Question: Team,
I've been using Eclipse and AVDs and also GenyMotion since couple of months without any issues but since yes'day, I've seeing this error message for AVDs whenever I restart the Eclipse. FYI - My config is Win7 -64 bit
I already tried deleted the existing AVDs, recreating those again and also restarted the Eclipse multiple times but it is showing the same error message.
Even though till now I didn't notice any functional issues with the AVDs for running my Apps or even on my actual device but wanted to ensure to understand what went wrong and how can I overcome this error message.
I'm attaching a screen-shot for your reference and also the ''devices.xml'' file below from the location 'C:\Users\RAMA\.android/devices.xml''. I tried to find the solution in SO and also over the other places but couldn't quite get to the bottom of the solution
'''
<?xml version="1.0" encoding="UTF-8"?>
-<d:devices xmlns:xsi="http://www.w3.org/2001/XMLSchema-instance" xmlns:d="http://schemas.android.com/sdk/devices/1">
-<d:device>
<d:name>NexusSS_AVD19</d:name>
<d:manufacturer>User</d:manufacturer>
<d:meta/>
-<d:hardware>
-<d:screen>
<d:screen-size>normal</d:screen-size>
<d:diagonal-length>40.00</d:diagonal-length>
<d:pixel-density>nodpi</d:pixel-density>
<d:screen-ratio>long</d:screen-ratio>
-<d:dimensions>
<d:x-dimension>480</d:x-dimension>
<d:y-dimension>800</d:y-dimension>
</d:dimensions>
<d:xdpi>23.32</d:xdpi>
<d:ydpi>23.32</d:ydpi>
-<d:touch>
<d:multitouch>jazz-hands</d:multitouch>
<d:mechanism>finger</d:mechanism>
<d:screen-type>capacitive</d:screen-type>
</d:touch>
</d:screen>
<d:networking> Bluetooth Wifi NFC</d:networking>
<d:sensors> Accelerometer Barometer Compass GPS Gyroscope LightSensor ProximitySensor</d:sensors>
<d:mic>true</d:mic>
-<d:camera>
<d:location>front</d:location>
<d:autofocus>true</d:autofocus>
<d:flash>true</d:flash>
</d:camera>
-<d:camera>
<d:location>back</d:location>
<d:autofocus>true</d:autofocus>
<d:flash>true</d:flash>
</d:camera>
<d:keyboard>qwerty</d:keyboard>
<d:nav>dpad</d:nav>
<d:ram unit="MiB">768</d:ram>
<d:buttons>soft</d:buttons>
<d:internal-storage unit="GiB"> 4</d:internal-storage>
<d:removable-storage unit="TiB"/>
<d:cpu>Generic CPU</d:cpu>
<d:gpu>Generic GPU</d:gpu>
<d:abi> armeabi armeabi-v7a x86 mips</d:abi>
<d:dock/>
<d:power-type>battery</d:power-type>
</d:hardware>
-<d:software>
<d:api-level>-</d:api-level>
<d:live-wallpaper-support>true</d:live-wallpaper-support>
<d:bluetooth-profiles/>
<d:gl-version>2.0</d:gl-version>
<d:gl-extensions/>
<d:status-bar>false</d:status-bar>
</d:software>
-<d:state name="Portrait" default="true">
<d:description>The device in portrait orientation</d:description>
<d:screen-orientation>port</d:screen-orientation>
<d:keyboard-state>keyshidden</d:keyboard-state>
<d:nav-state>navexposed</d:nav-state>
</d:state>
-<d:state name="Landscape">
<d:description>The device in landscape orientation</d:description>
<d:screen-orientation>land</d:screen-orientation>
<d:keyboard-state>keyshidden</d:keyboard-state>
<d:nav-state>navexposed</d:nav-state>
</d:state>
-<d:state name="Portrait with keyboard">
<d:description>The device in portrait orientation with a keyboard open</d:description>
<d:screen-orientation>land</d:screen-orientation>
<d:keyboard-state>keysexposed</d:keyboard-state>
<d:nav-state>navexposed</d:nav-state>
</d:state>
-<d:state name="Landscape with keyboard">
<d:description>The device in landscape orientation with a keyboard open</d:description>
<d:screen-orientation>land</d:screen-orientation>
<d:keyboard-state>keysexposed</d:keyboard-state>
<d:nav-state>navexposed</d:nav-state>
</d:state>
</d:device>
</d:devices>
'''

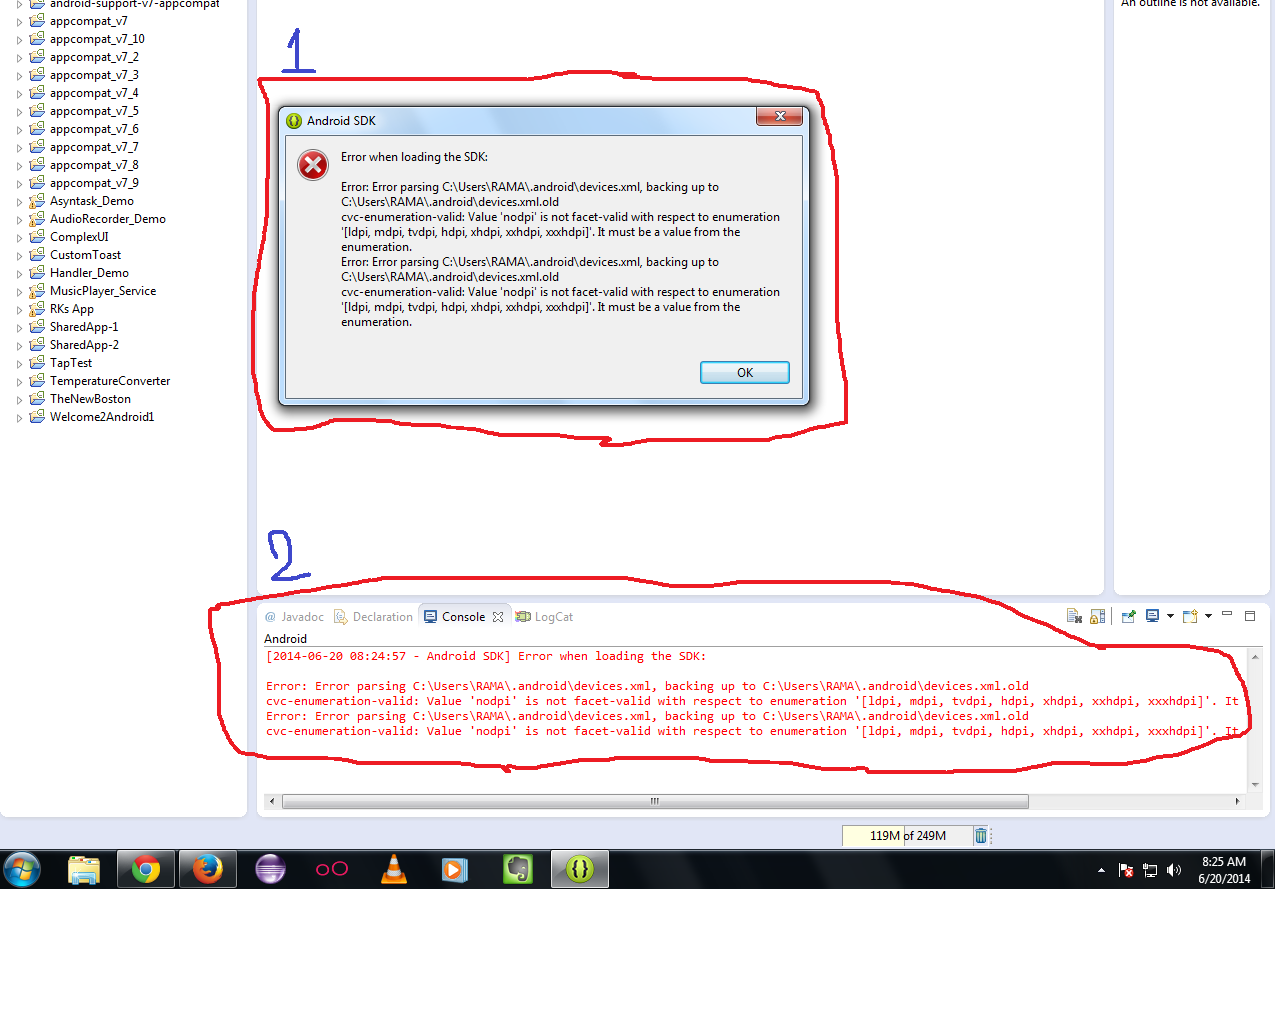
Answer: After spending good amount of time and looking all over the internet for the resolution really nothing helped me and unfortunately, even from SO no one responded for this typical / abnormal issue or behavior
I spend good couple of days time in researching for this and what is the cause of the issue and has been trying all ways like below steps by steps to get rid of the issue.
- - - ''devices.xml''''C:\Users\RAMA\.android''- - - ''devices.xml''''C:\Users\RAMA\.android''- - -
NOW, IT IS WORKING SMOOTHLY WITHOUT ANY ISSUES OR ERROR MESSAGES.
I'll keep updating this in case if any issue encounters in future and wanted to post this as answer cause someone could get in to the same situations anytime...so my response could help the users in someways...